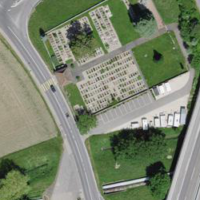
EUNIS habitat code: 57
Species observed at this site:
Fagopyrum esculentum